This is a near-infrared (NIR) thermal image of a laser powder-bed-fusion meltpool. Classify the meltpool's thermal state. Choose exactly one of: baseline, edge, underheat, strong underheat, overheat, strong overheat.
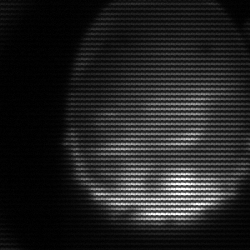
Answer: edge